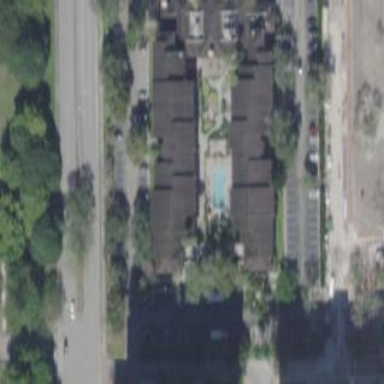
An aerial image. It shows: Hotel building.